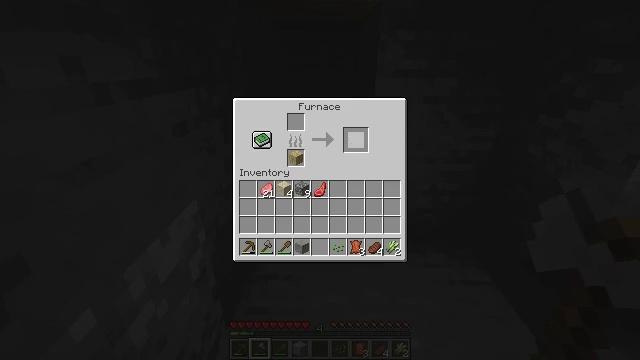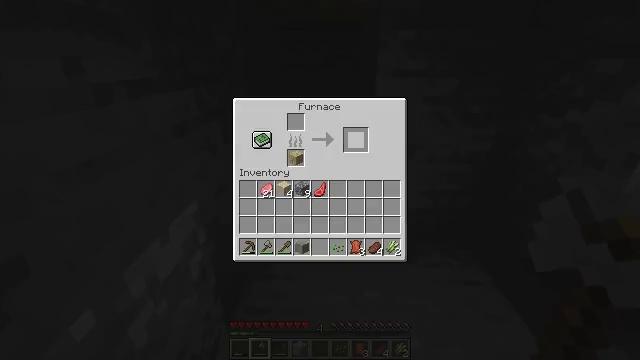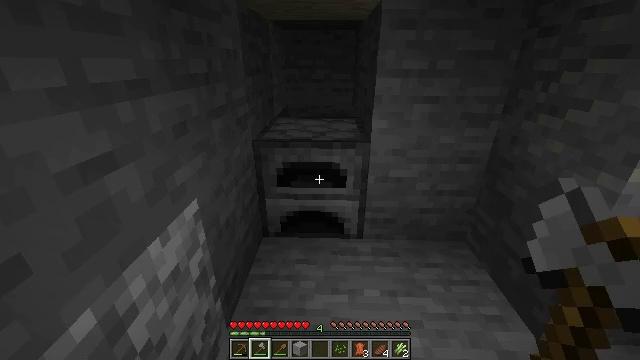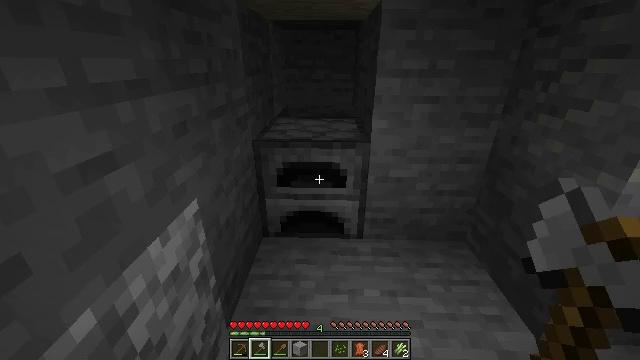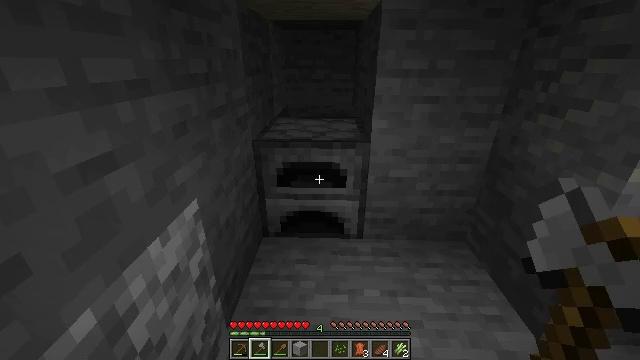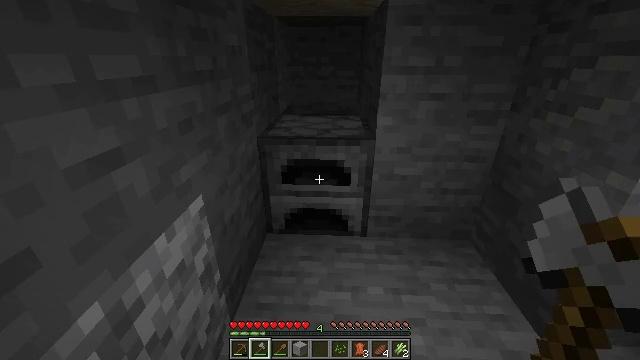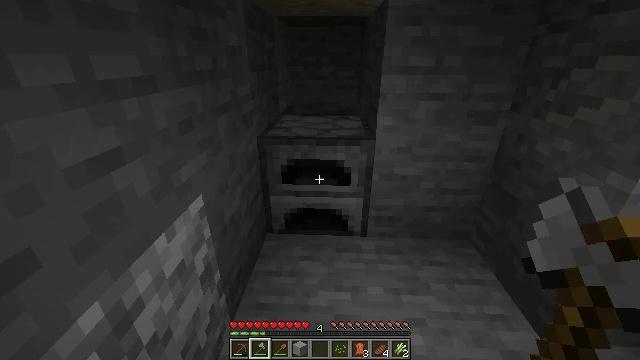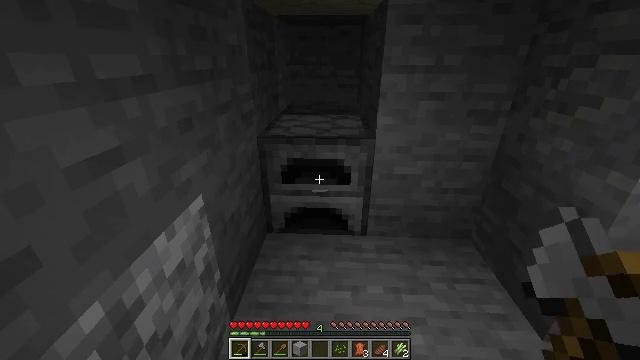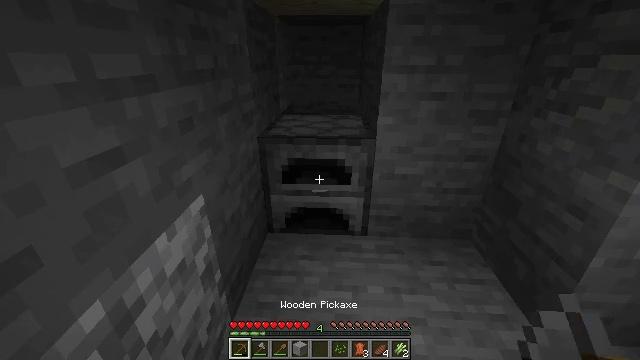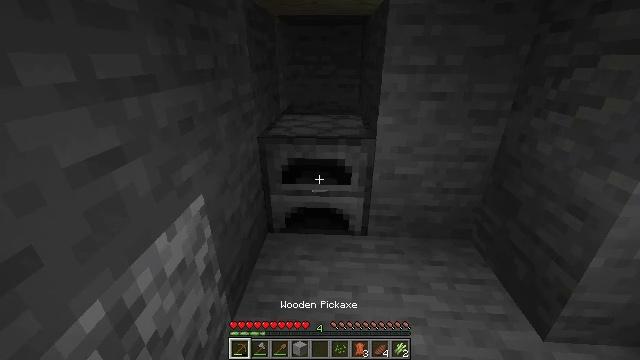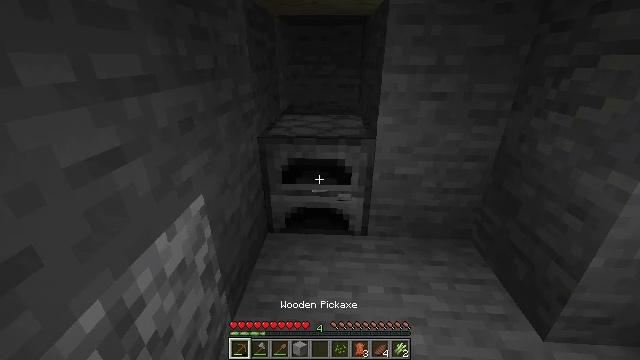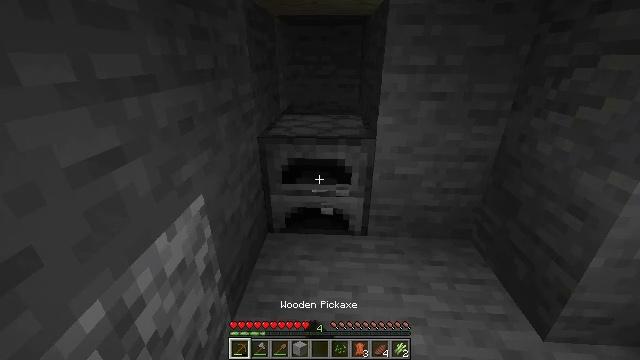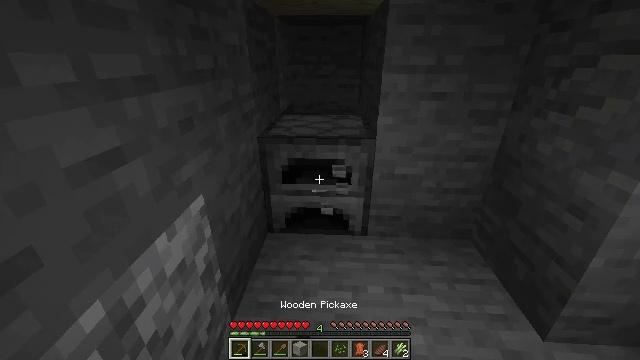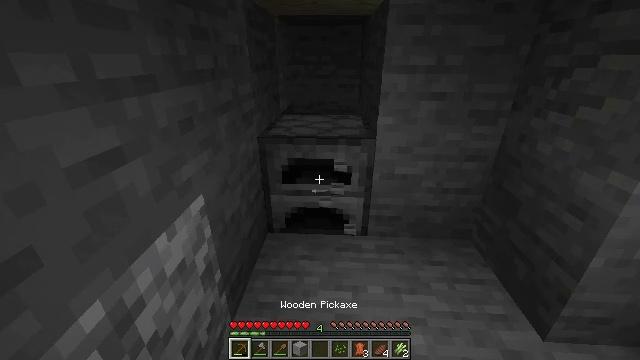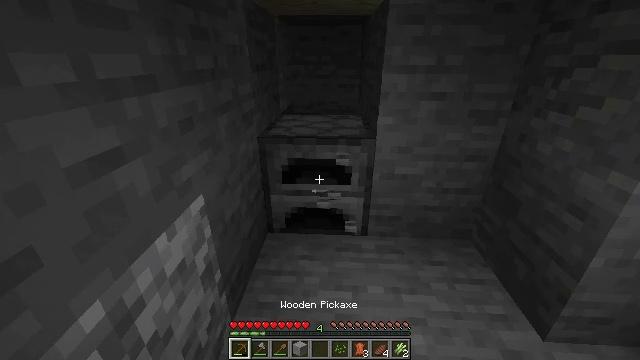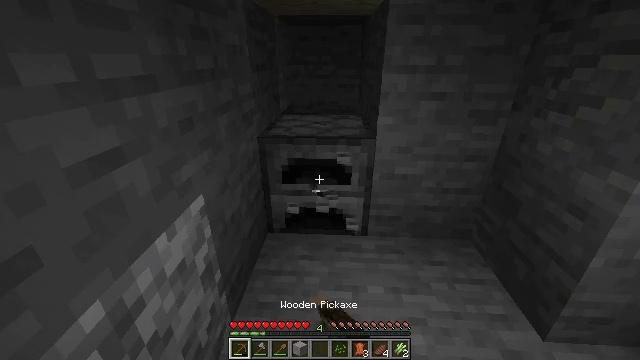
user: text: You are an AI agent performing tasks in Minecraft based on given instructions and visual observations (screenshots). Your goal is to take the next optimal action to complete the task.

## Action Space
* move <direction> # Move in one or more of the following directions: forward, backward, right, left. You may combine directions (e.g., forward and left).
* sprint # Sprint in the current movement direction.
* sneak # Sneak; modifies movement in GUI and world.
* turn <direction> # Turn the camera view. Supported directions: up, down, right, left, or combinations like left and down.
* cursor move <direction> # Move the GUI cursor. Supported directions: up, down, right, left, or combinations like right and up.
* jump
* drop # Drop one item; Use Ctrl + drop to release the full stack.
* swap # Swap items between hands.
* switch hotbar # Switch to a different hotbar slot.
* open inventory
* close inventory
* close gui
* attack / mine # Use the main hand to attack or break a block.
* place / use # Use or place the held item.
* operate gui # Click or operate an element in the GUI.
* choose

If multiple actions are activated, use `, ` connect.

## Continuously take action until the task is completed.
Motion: motion action
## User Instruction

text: Reclaim the furnace for later use.
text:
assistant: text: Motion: open gui
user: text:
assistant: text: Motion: no_op
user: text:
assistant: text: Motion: close gui
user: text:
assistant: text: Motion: no_op
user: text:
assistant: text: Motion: turn left
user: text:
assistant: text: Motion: no_op
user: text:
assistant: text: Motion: switch to hotbar 1
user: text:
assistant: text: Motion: switch to hotbar 1
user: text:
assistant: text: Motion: switch to hotbar 1
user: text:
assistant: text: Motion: attack / mine, switch to hotbar 1
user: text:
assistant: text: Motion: attack / mine
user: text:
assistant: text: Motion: attack / mine
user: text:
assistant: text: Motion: attack / mine
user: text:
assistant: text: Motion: attack / mine
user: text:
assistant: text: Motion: attack / mine
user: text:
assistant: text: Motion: attack / mine
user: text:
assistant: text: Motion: attack / mine
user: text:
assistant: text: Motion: attack / mine
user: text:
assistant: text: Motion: move forward, attack / mine
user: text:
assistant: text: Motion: move forward, attack / mine
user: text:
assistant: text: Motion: move forward, turn down, attack / mine
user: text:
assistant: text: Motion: move forward, turn left and down, attack / mine
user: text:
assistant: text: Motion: turn left and down, attack / mine
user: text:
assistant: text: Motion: attack / mine
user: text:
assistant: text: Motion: attack / mine
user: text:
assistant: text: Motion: attack / mine
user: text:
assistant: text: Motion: attack / mine
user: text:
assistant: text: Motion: attack / mine
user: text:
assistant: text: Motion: attack / mine
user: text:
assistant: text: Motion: attack / mine